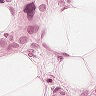
Metastatic tissue present: yes